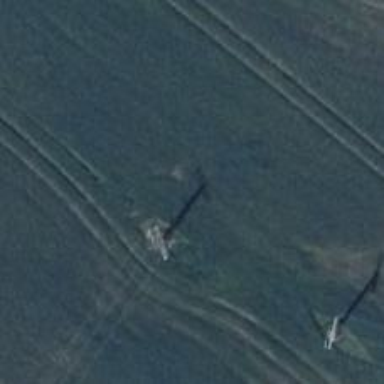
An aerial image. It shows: Power pole.